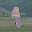
Label: 1